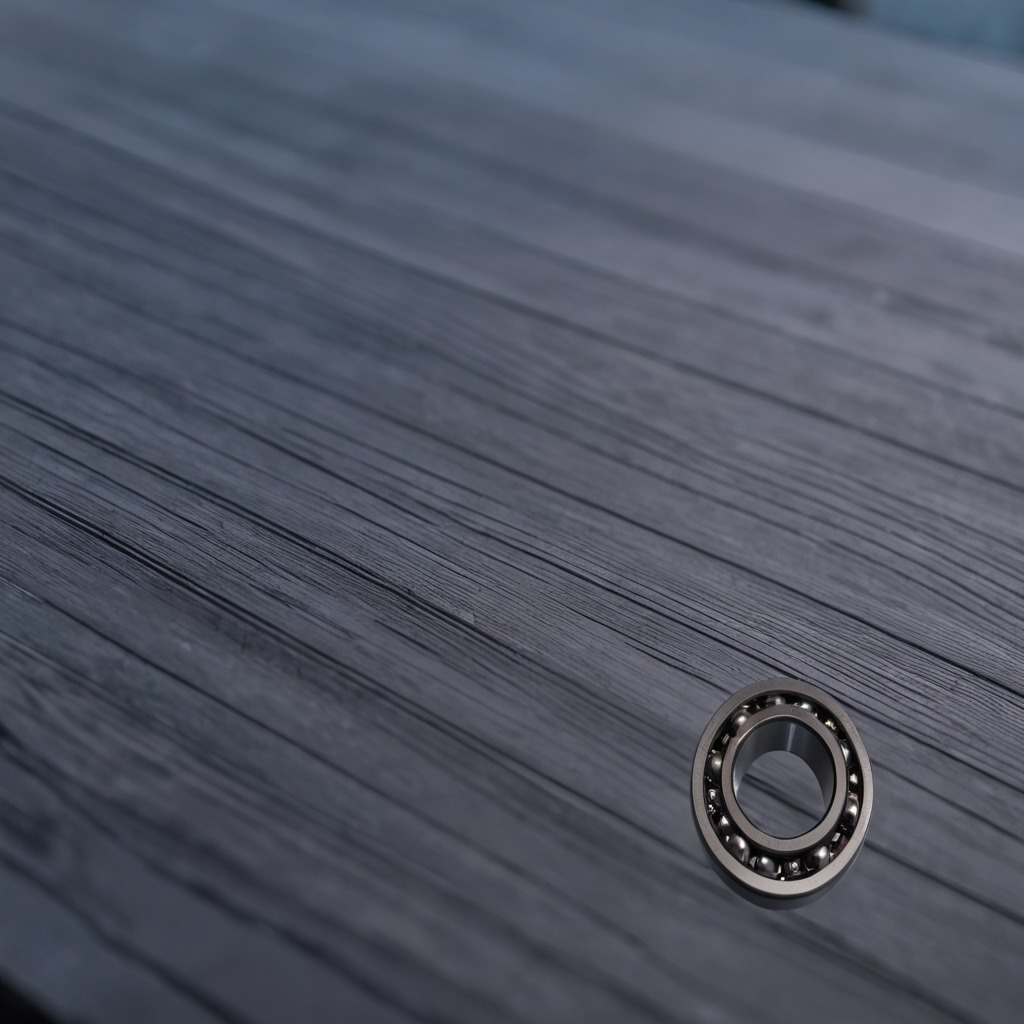
A metal ball bearing is lying on a table in a garage.